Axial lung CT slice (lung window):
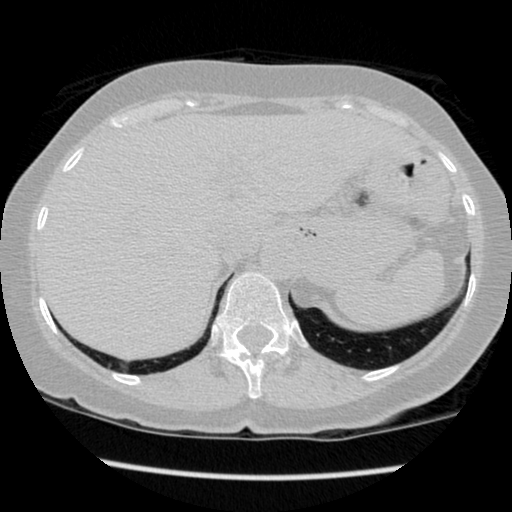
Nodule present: no